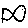
Label: fish